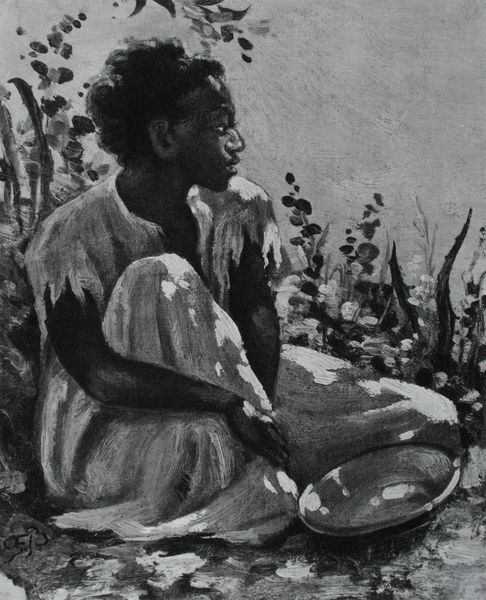
Titel: Hockende Negerin (zu Mary Blane)
Künstler: Frank Buchser
Institution: Privatbesitz
Schlagwörter: blätter, dunkel, gemälde, hand, schatten, umhang, wasser, weiß, aquarell, fluss, landschaft, mädchen, sitzen, blumen, frau, frisur, grau, haar, hintergrund, kleid, licht, mund, nase, ohr, profil, schwarz, zeichnung, blick, blüten, dame, gras, wiese, malerei, jung, wand, arm, arme, augen, falten, gesicht, mensch, schale, schüssel, steine, teller, ärmel, bildnis, blicken, portrait, porträt, schauen, öl, erde, ferne, gräser, natur, sonne, boden, auge, gewand, haare, sitzend, stoff, kind, blatt, pflanze, pflanzen, lippen, locken, poträt, schulter, traurig, keramik, ton, beine, bein, ruhe, liegen, sitz, afrika, leer, sonnenlicht, pause, haarband, essen, sitzende, nah, sitzt, sinnieren, verträumt, knie, nachdenken, wimpern, foto, afrikanerin, farbige, neger, schwarze, lumpen, denken, kohle, draußen, hocken, schwarz weiss, knien, zacken, weissw, blickrichtung, afrikaner, nähe, gaugin, hunger, versonnen, seerosen, agave, kaktus, sklavin, schattenspiel, bettlerin, ausruhen, baumwolle, schwach, kolonialismus, schwaz, reis, zerissen, entführt, eingeborene, hockt, kleis, negerin, sklaverei, afroamerikanerin, schwarze frau, gefangenschaft, beinj, frabsen, stzend, ar, afrikanerin mit schale, fotografie eines bildes, hockende figur, armn, entfrent